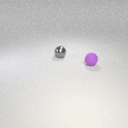
small gray metal sphere to the left of small purple rubber sphere